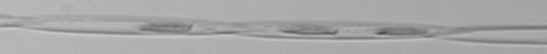
Label: Pseudo-nitzschia